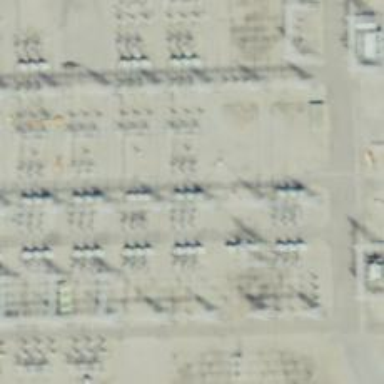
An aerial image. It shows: Switch used for power control.